Interaction volume radius: 10 \u00c5
Interaction volume height: 20 \u00c5
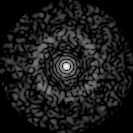
Disorder parameter: 0.8172